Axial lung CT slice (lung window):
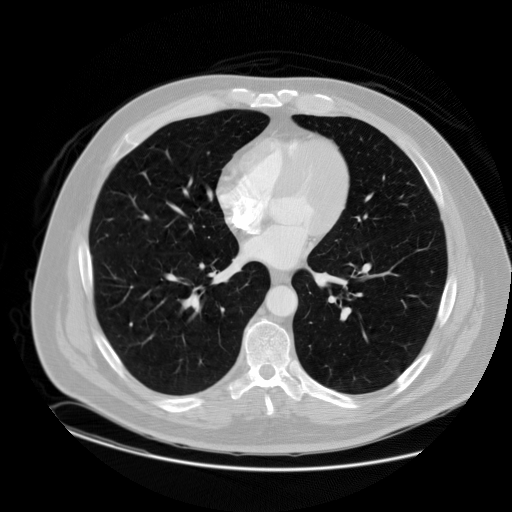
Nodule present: yes
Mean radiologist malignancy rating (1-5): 1